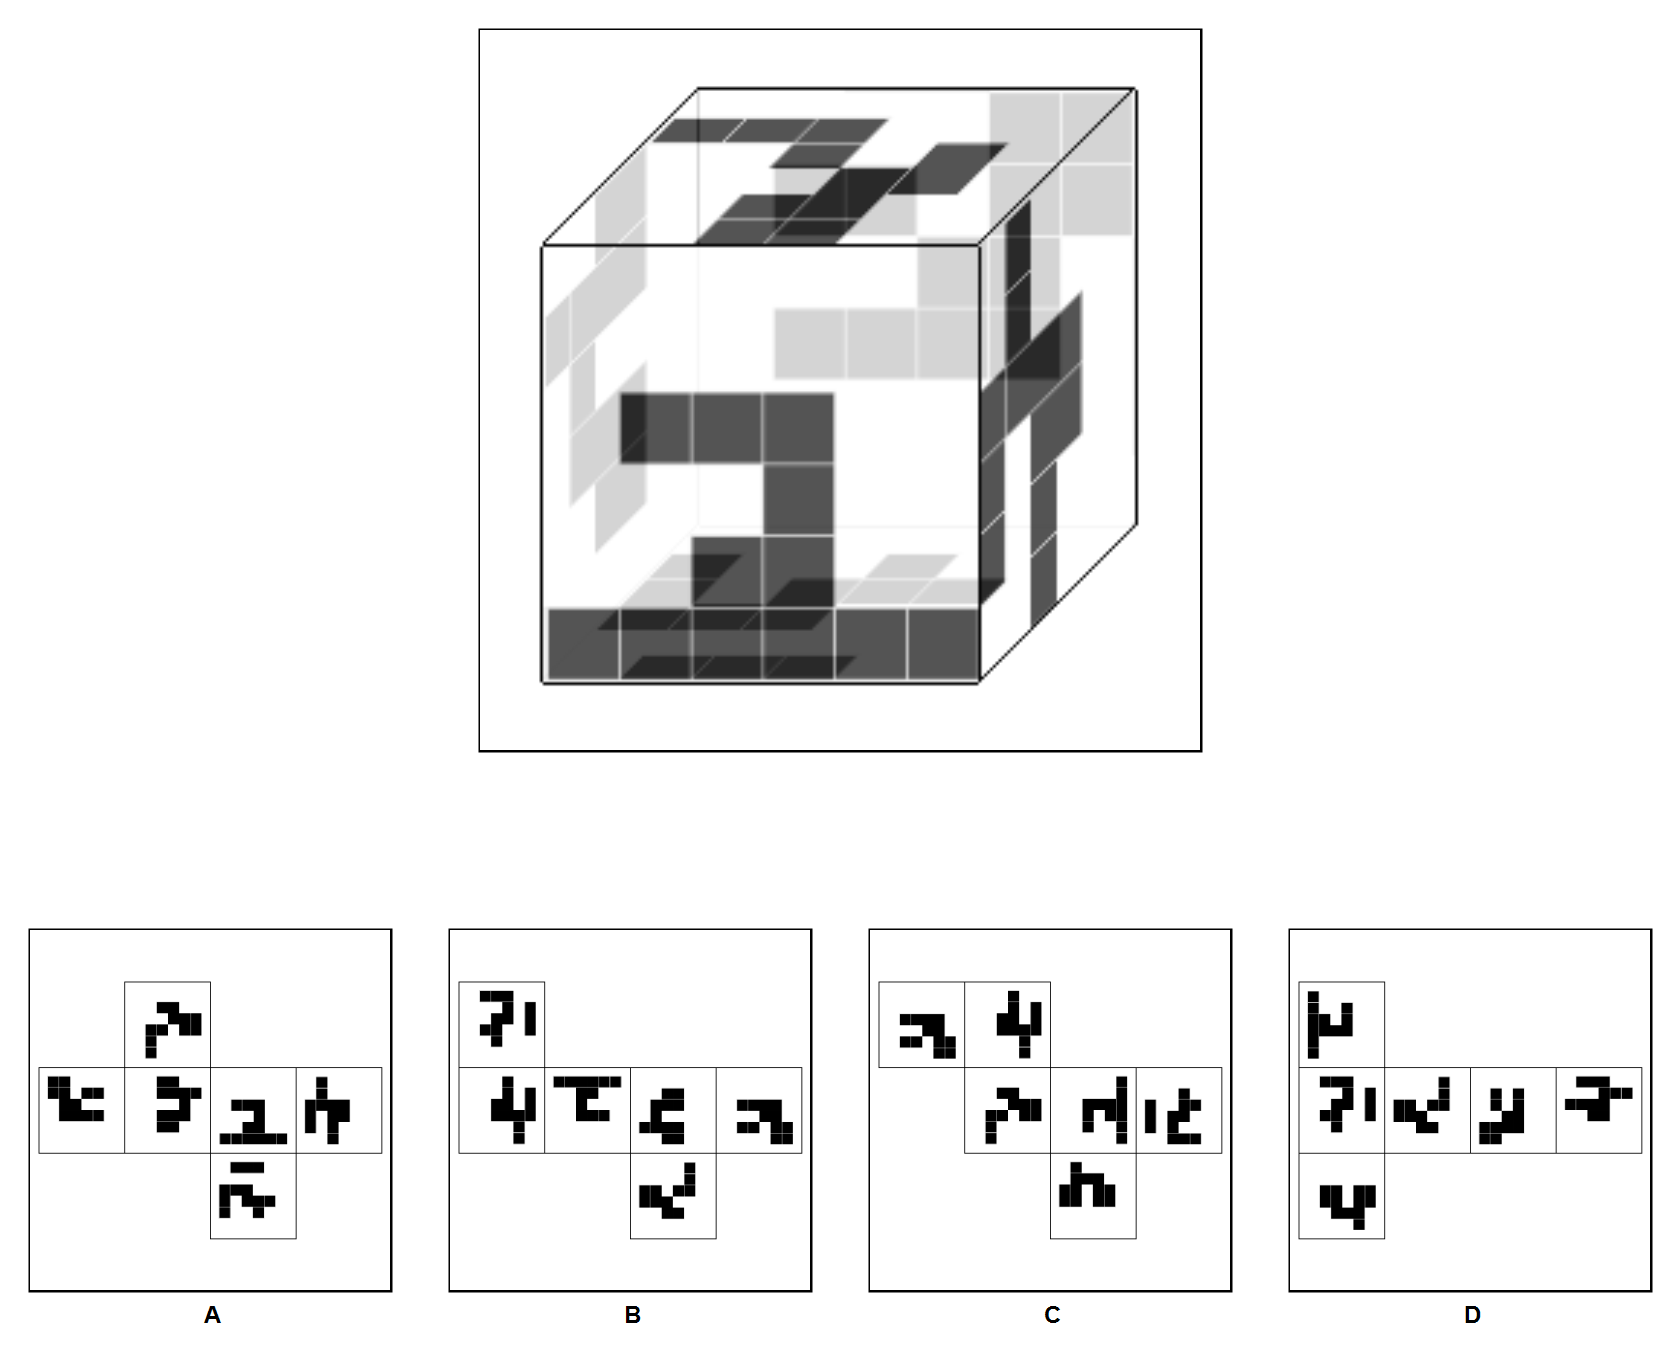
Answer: D